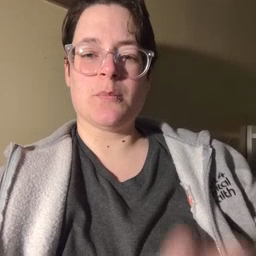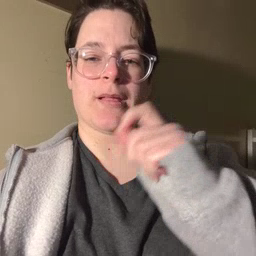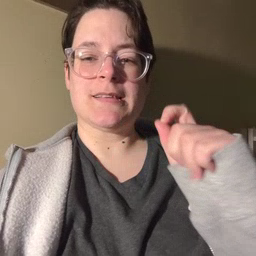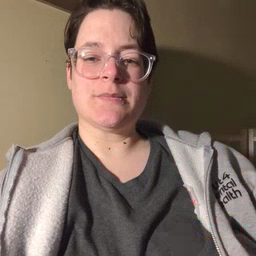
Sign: pen